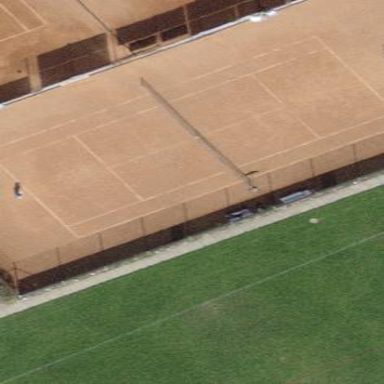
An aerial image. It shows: Tennis pitch with clay surface for leisure sports.